Aerial crown-view tile of a tropical tree (Barro Colorado Island, Panama), acquired 20241112:
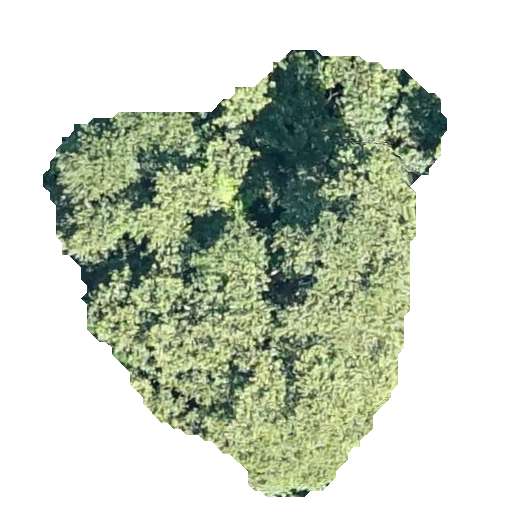
Species: Luehea seemannii
GBIF accepted scientific name: Luehea seemannii
Crown area: 183.064 m²